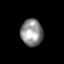
Tissue: skin
Cell type: Epithelial cells
Senescence score: 0.2774
Nuclear area (px): 576
Mean DAPI intensity: 143.457